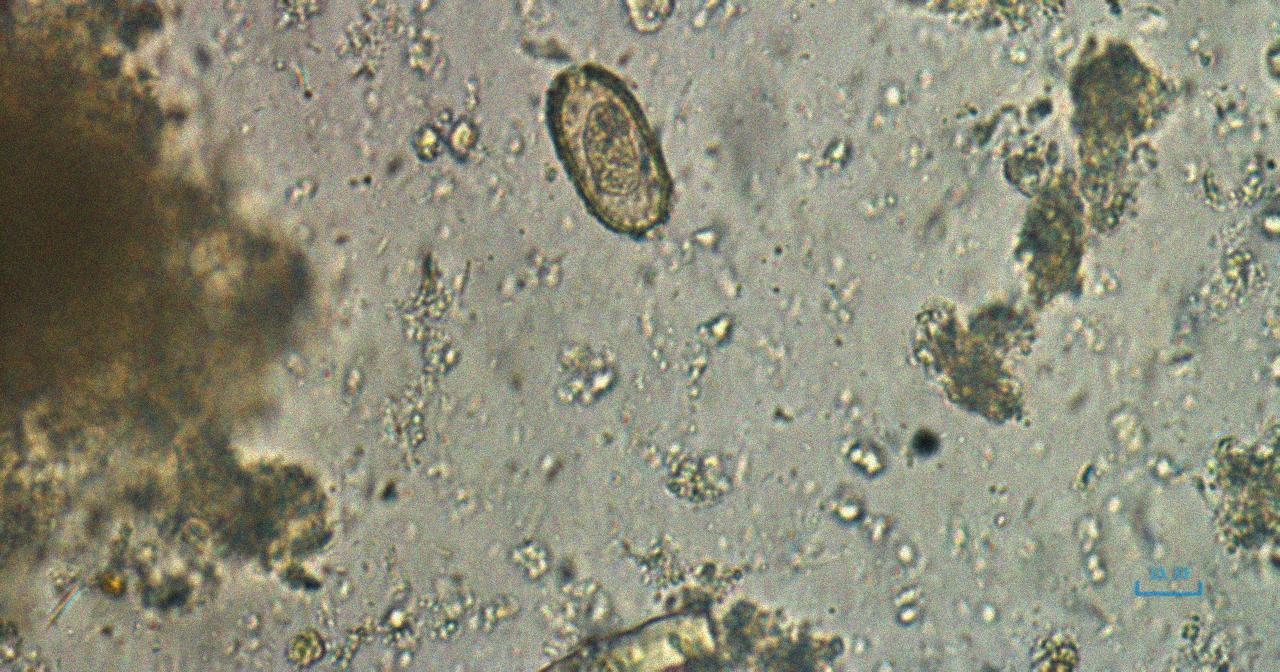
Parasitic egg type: Capillaria philippinensis